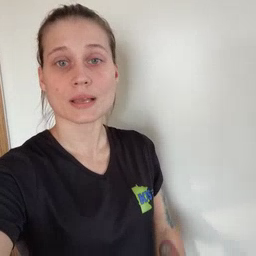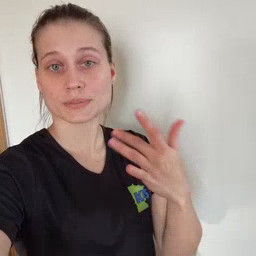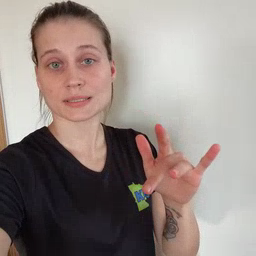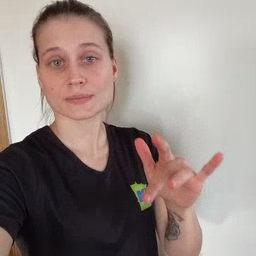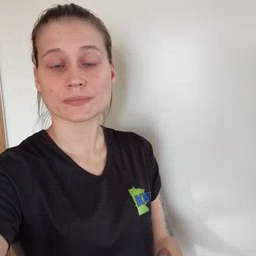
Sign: empty